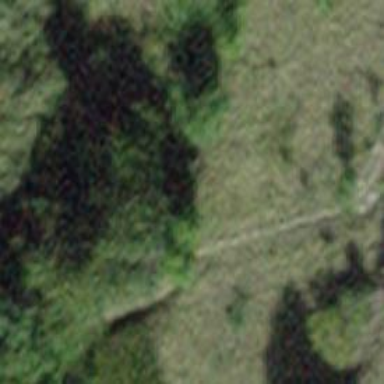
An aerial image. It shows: Ground path.